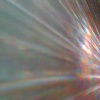
Label: sunburn